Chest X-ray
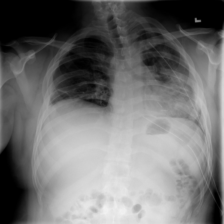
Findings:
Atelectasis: negative
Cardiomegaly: negative
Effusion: negative
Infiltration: negative
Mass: negative
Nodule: negative
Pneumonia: negative
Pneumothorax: positive
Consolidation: negative
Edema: negative
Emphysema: negative
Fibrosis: negative
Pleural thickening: negative
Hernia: negative